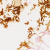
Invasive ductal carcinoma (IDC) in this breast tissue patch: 0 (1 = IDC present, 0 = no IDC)